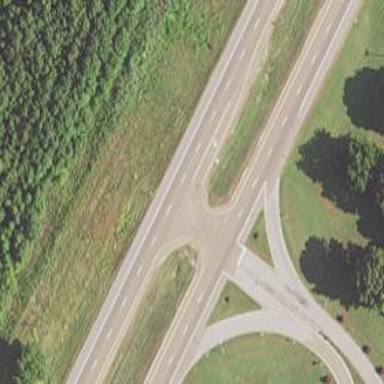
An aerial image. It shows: Trunk link road with asphalt surface.